Aerial crown-view tile of a tropical tree (Barro Colorado Island, Panama), acquired 20250124:
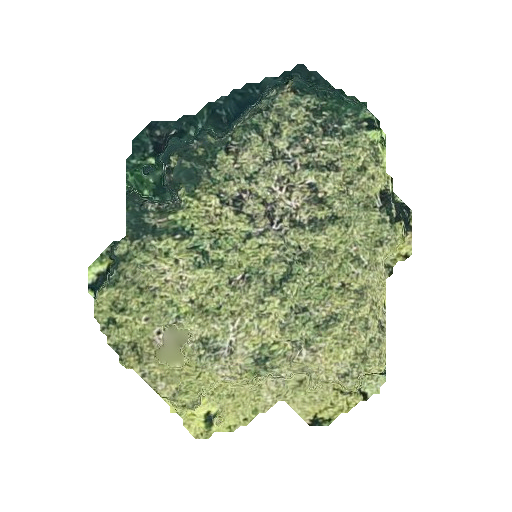
Species: Dipteryx oleifera
GBIF accepted scientific name: Dipteryx oleifera
Crown area: 126.814 m²